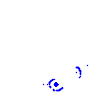
Particle: electron